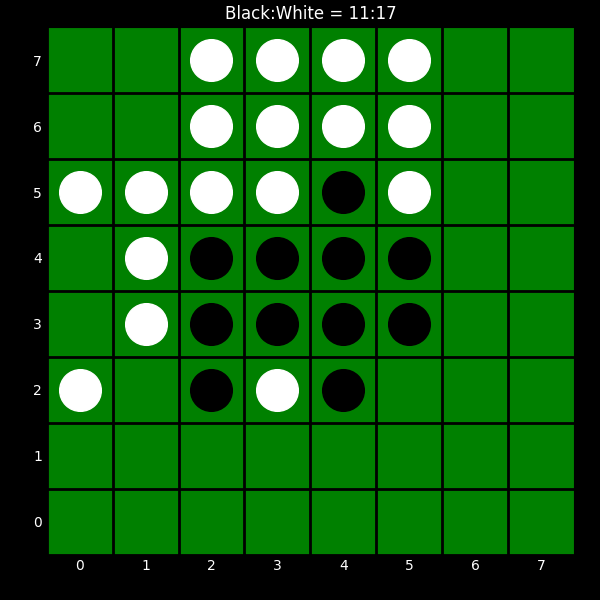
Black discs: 11
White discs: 17